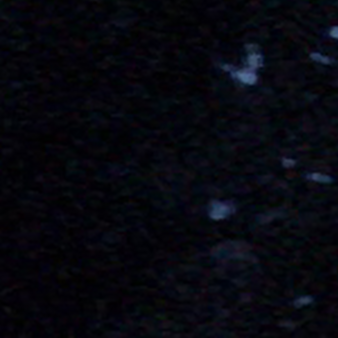
Label: other